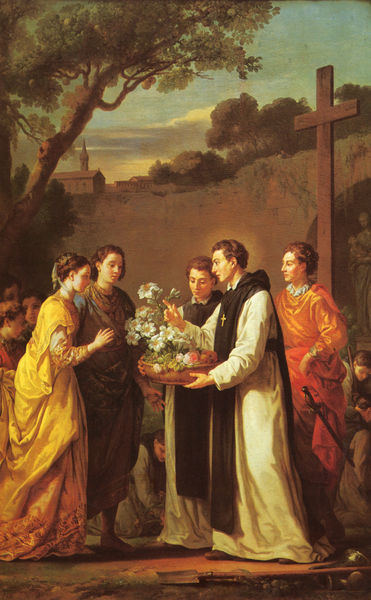
Titel: Saint Louis et Marguerite de Provence rendant visite à saint Thibault, Der heilige Ludwig und Marguerite de Provence besuchen den heiligen Thibault
Künstler: Joseph Marie Vien
Standort: Versailles
Institution: Musée National du Château de Versailles et de Trianon
Schlagwörter: baum, berg, blau, blätter, gemälde, gruppe, hand, himmel, laub, mann, schatten, wasser, weiß, wolken, bäume, fluss, frauen, gelb, grün, kirchturm, landschaft, menschen, see, stadt, äste, abend, blume, blumen, braun, finger, frau, frisur, geste, haar, hell, hintergrund, holz, kleid, kleider, licht, männer, orange, schwarz, blüte, blüten, gebäude, gras, gürtel, rot, wolke, schleife, wand, falten, kleidung, kragen, mensch, schale, stehen, trauer, ast, baumstamm, erde, horizont, häuser, hügel, morgen, natur, spiegelung, brücke, büsche, kirche, sonne, boden, figur, gewand, gold, kutte, familie, gewänder, paar, personen, locken, tal, wald, anhöhe, kinder, turm, statue, lächeln, schleppe, italien, ort, jungen, hang, hellbraun, kette, dorf, dunkelgrün, vegetation, platz, braut, zeigefinger, korb, strauss, stil, freude, blumenstrauss, kloster, kreuz, religion, barfuß, schweiz, schwert, säbel, knien, waffe, volk, degen, laubbaum, geschenk, ehefrau, zeremonie, lilie, blat, liebespaar, ehepaar, ehe, prediger, prister, heiligenschein, pfarrer, beerdigung, kreuze, nimbus, christus, anbieten, rinde, kniend, ministrant, pastor, priester, segnen, segnung, kapelle, mönch, diagonale, geistliche, heiliger, mönche, eiche, hochzeit, isokephalie, kutten, pinie, abendmahl, verehrung, lilien, gebinde, glauben, bitte, schaufel, spaten, wort, ornat, beichte, gabelung, bund, franziskaner, benediktiner, dominikaner, bukett, blumengeschenk, bräutigam, buquet, bündnis, dank, eheschliessung, erstaunen, fechter, franz von assisi, heirat, holzkreuz, pasror, schenken, trauung, trauzeuge, trauzeugen, vermählung, verteilen, wegkreuz, überreichen, blumenschale, aura, heiligen, weihung, bekenntnis, frau jung, natiur